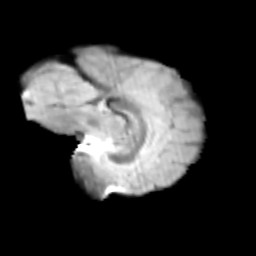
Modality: T2w
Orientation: sagittal
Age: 12
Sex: female
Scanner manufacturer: siemens
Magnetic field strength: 3 T
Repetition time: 3.8 s
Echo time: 0.07 s